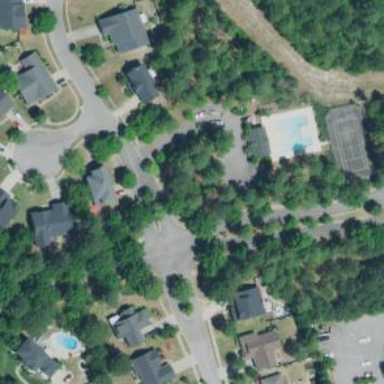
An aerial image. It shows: Residential road.